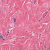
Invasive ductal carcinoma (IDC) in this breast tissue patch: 0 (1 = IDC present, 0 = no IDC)